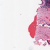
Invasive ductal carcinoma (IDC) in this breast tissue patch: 0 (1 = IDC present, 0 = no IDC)